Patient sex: M
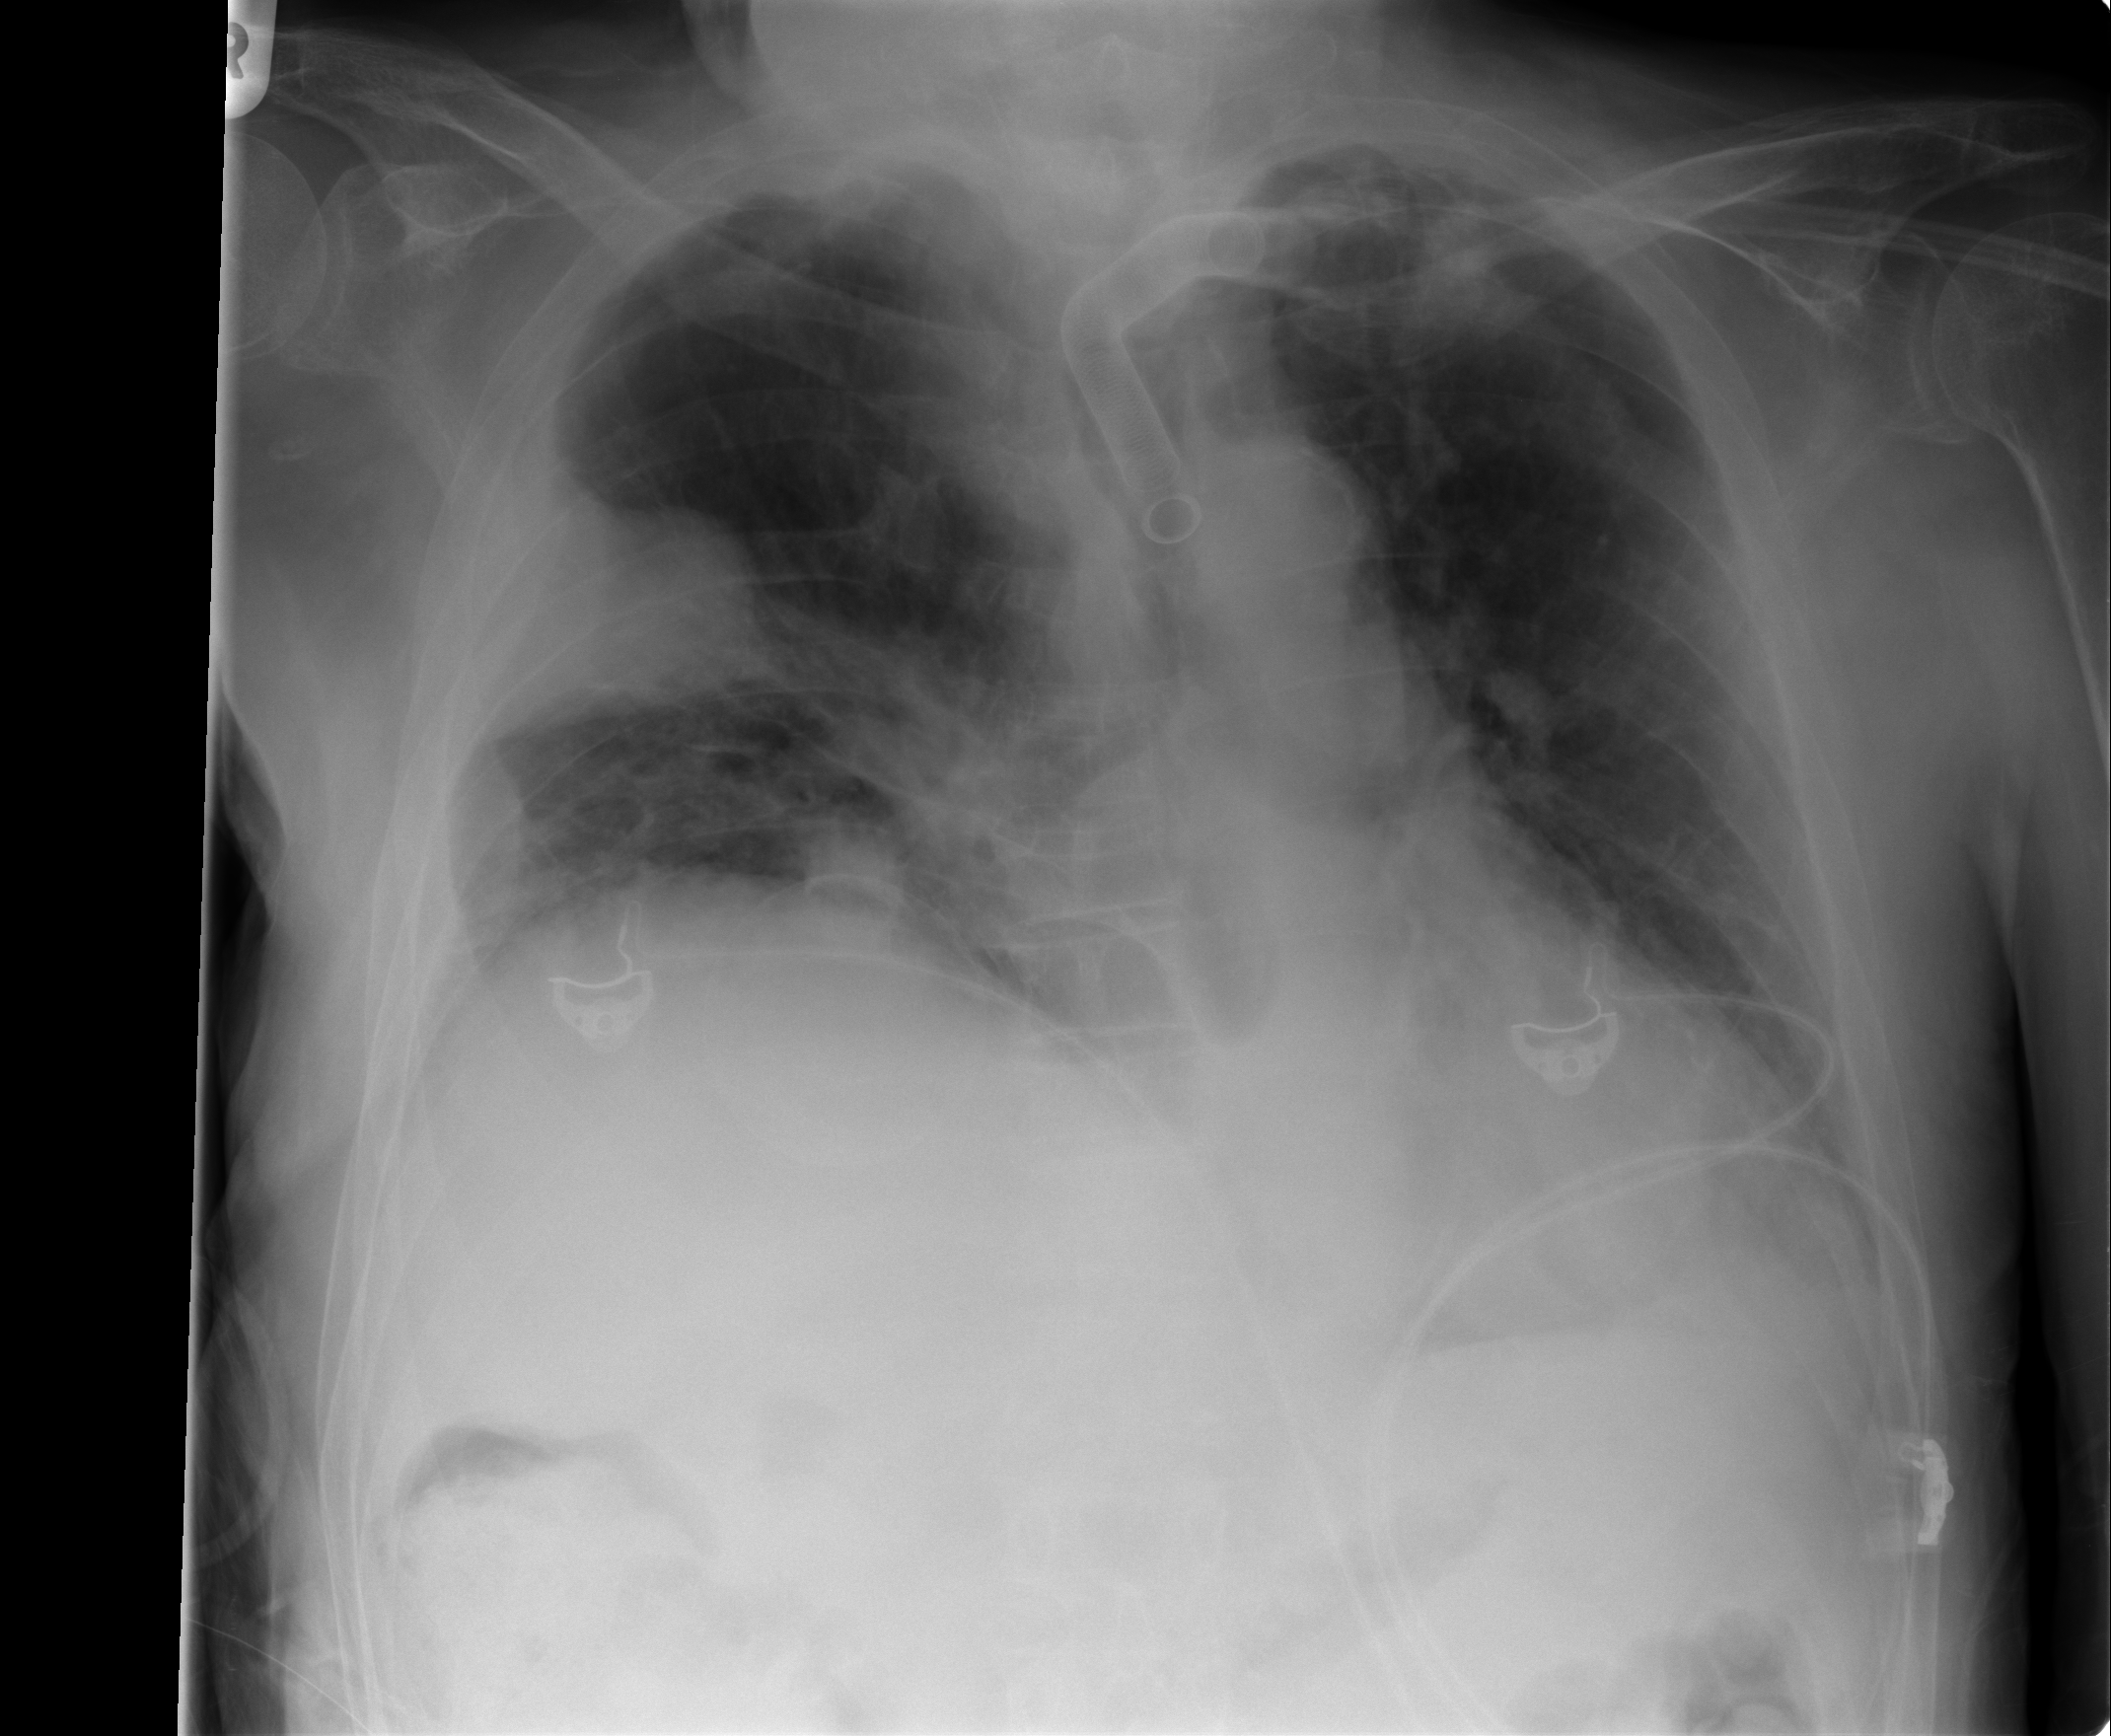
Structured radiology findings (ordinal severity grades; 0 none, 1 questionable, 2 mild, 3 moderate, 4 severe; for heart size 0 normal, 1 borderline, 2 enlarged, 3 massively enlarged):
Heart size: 1
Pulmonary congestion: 2
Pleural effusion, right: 2
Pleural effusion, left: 2
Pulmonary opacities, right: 3
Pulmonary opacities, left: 2
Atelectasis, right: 3
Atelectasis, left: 3